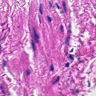
Metastatic tissue present: no